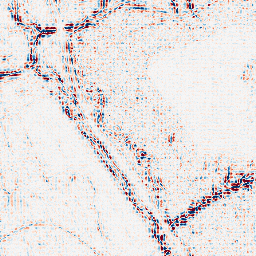
Category: wavelet
Decomposition family: wavelet_biorthogonal
Decomposition parameters: wavelet: bior4.4
level: 2
Upsampling method: sinc_hamming
Upsampling parameters: scale: 8
kernel_size: 8
Upsampling scale: 8